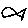
Label: fish